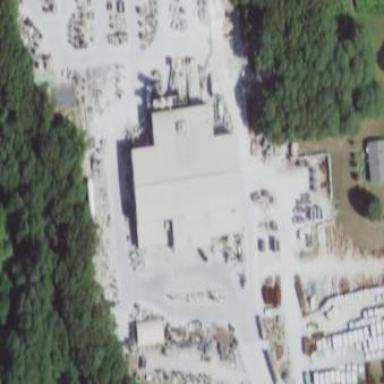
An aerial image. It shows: Building that appears to be under construction.